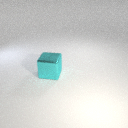
large cyan metal cube